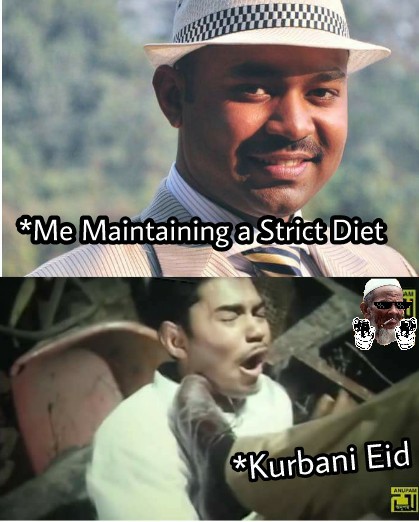
Caption: *Me Maintaining a Strict Diet   *Kurbani Eid
Label: non-hate